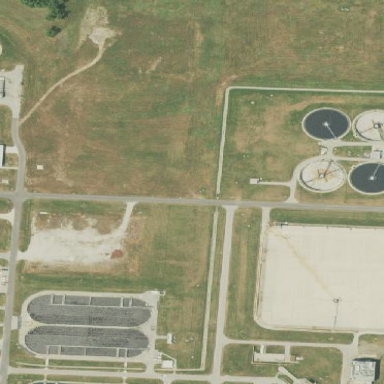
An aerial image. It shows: View of wastewater plant.